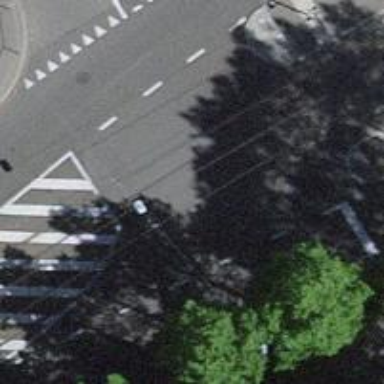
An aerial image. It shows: Tram level crossing on the railway.